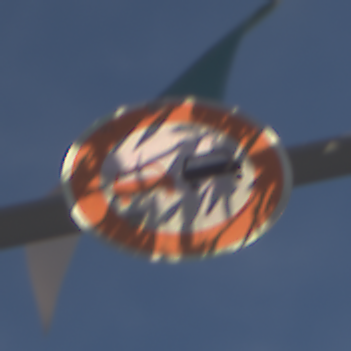
Verkehrszeichen: Ueberholverbot
Umgebung: Outdoor, Special
Tageszeit: MorningAfternoon
Wetter: PartlyCloudy
Licht: Natural
Jahreszeit: NotSpecified
Kontrast: HighContrast